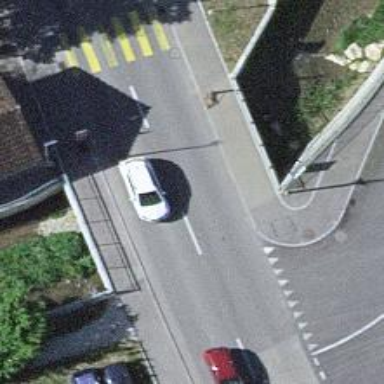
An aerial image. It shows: Secondary road with asphalt surface passing over bridge.